Field crop: tomato
Growth stage: 1
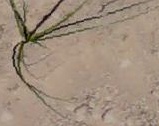
Species: cyperus